Question: I'm working with the billing part of my system and I put an event in my 'TextBox' using javascript and I have two textboxes. First is the 'cashonhand' and 'change' textboxes. But what I'm wondering is why the comparison between two textboxes is not giving me the right answer. Here is my code:
'''
$(document).ready(function () {
$(document).on('click', '.btn-pay-bill', function () {
var cash = parseFloat(Number($('.cashonhand').val())).toFixed(2);
var amtdue = parseFloat(Number($('.amtdue').text())).toFixed(2);
if (cash <= amtdue) {
alert(cash + ' ' + amtdue + ' ' +"Insufficient Cash!!!");
return false;
}
if (cash >= amtdue) {
return true;
}
return false;
});
'''
SO what am I missing here? Here is the output when I compare '100,000' to '78,200.00':

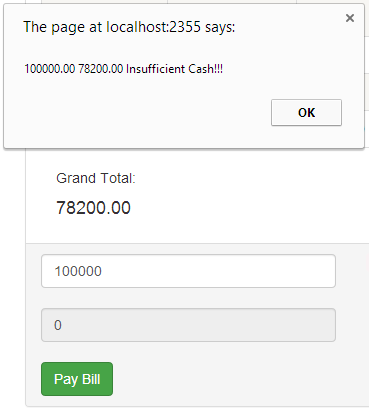
Answer: You're comparing alphabetically instead of numerically.
Note that '.toFixed()' <URL>:
> > A string representation of number that does not use exponential notation and has exactly digits after the decimal place.
You'll want to do this comparison you call '.toFixed()'
'''
var cash = parseFloat(Number($('.cashonhand').val()));
var amtdue = parseFloat(Number($('.amtdue').text()));
if (cash <= amtdue) {
alert(cash.toFixed(2) + ' ' + amtdue.toFixed(2) + ' ' +"Insufficient Cash!!!");
return false;
}
'''
You can just call '.toFixed()' wherever you the number in the UI, or create a separate string version of the value, such as 'sCash' and 'sAmtDue' or something.